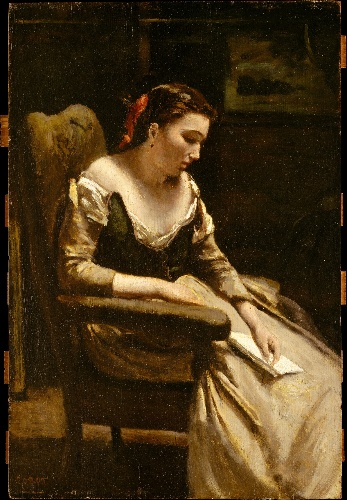
Title: The Letter
Artist: Camille Corot
Artist bio: French, Paris 1796–1875 Paris
Date: ca. 1865
Object type: Painting
Classification: Paintings
Medium: Oil on wood
Dimensions: 21 1/2 x 14 1/4 in. (54.6 x 36.2 cm)
Department: European Paintings
Credit line: H. O. Havemeyer Collection, Gift of Horace Havemeyer, 1929
Accession year: 1929
Repository: Metropolitan Museum of Art, New York, NY
Tags: Women